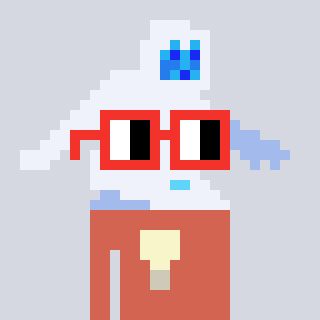
a pixel art character with square red glasses, a yeti-shaped head and a peachy-colored body on a cool background